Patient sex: M
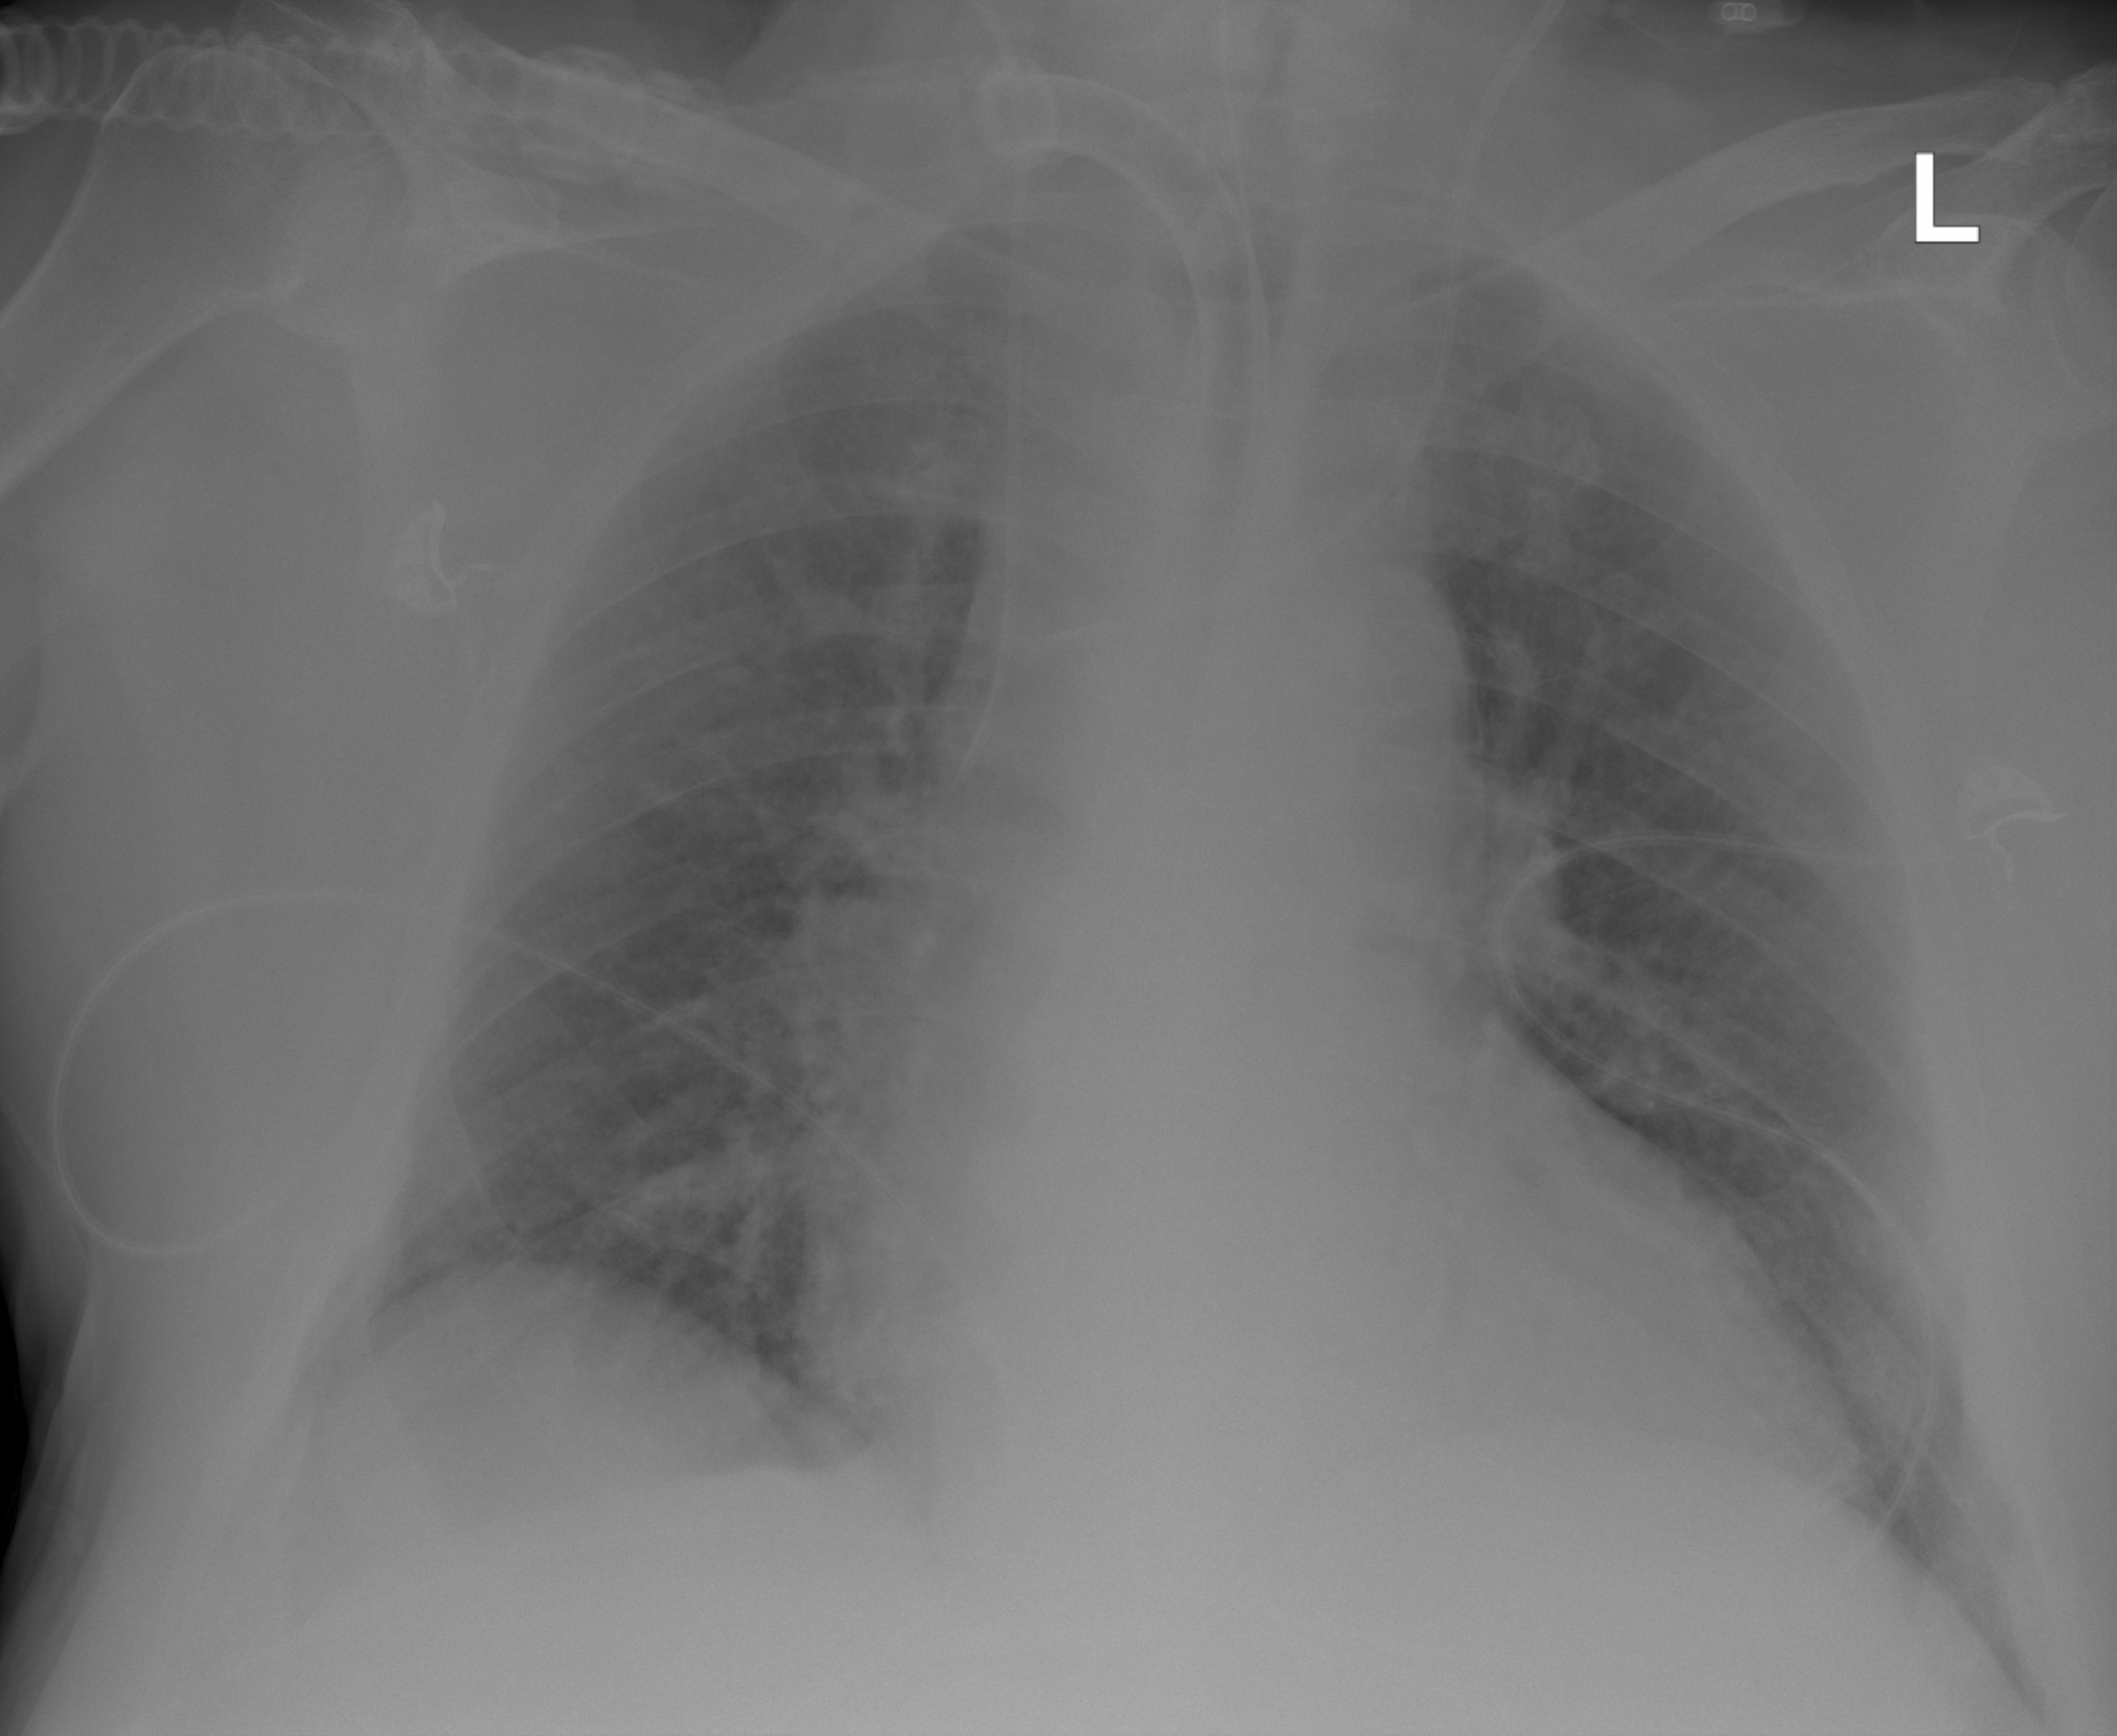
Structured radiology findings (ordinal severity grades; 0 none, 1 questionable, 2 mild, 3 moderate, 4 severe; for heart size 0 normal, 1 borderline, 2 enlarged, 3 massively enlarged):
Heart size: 2
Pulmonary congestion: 2
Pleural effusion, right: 1
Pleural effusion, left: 1
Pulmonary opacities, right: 2
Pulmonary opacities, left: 2
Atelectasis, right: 2
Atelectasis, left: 2